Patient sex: M
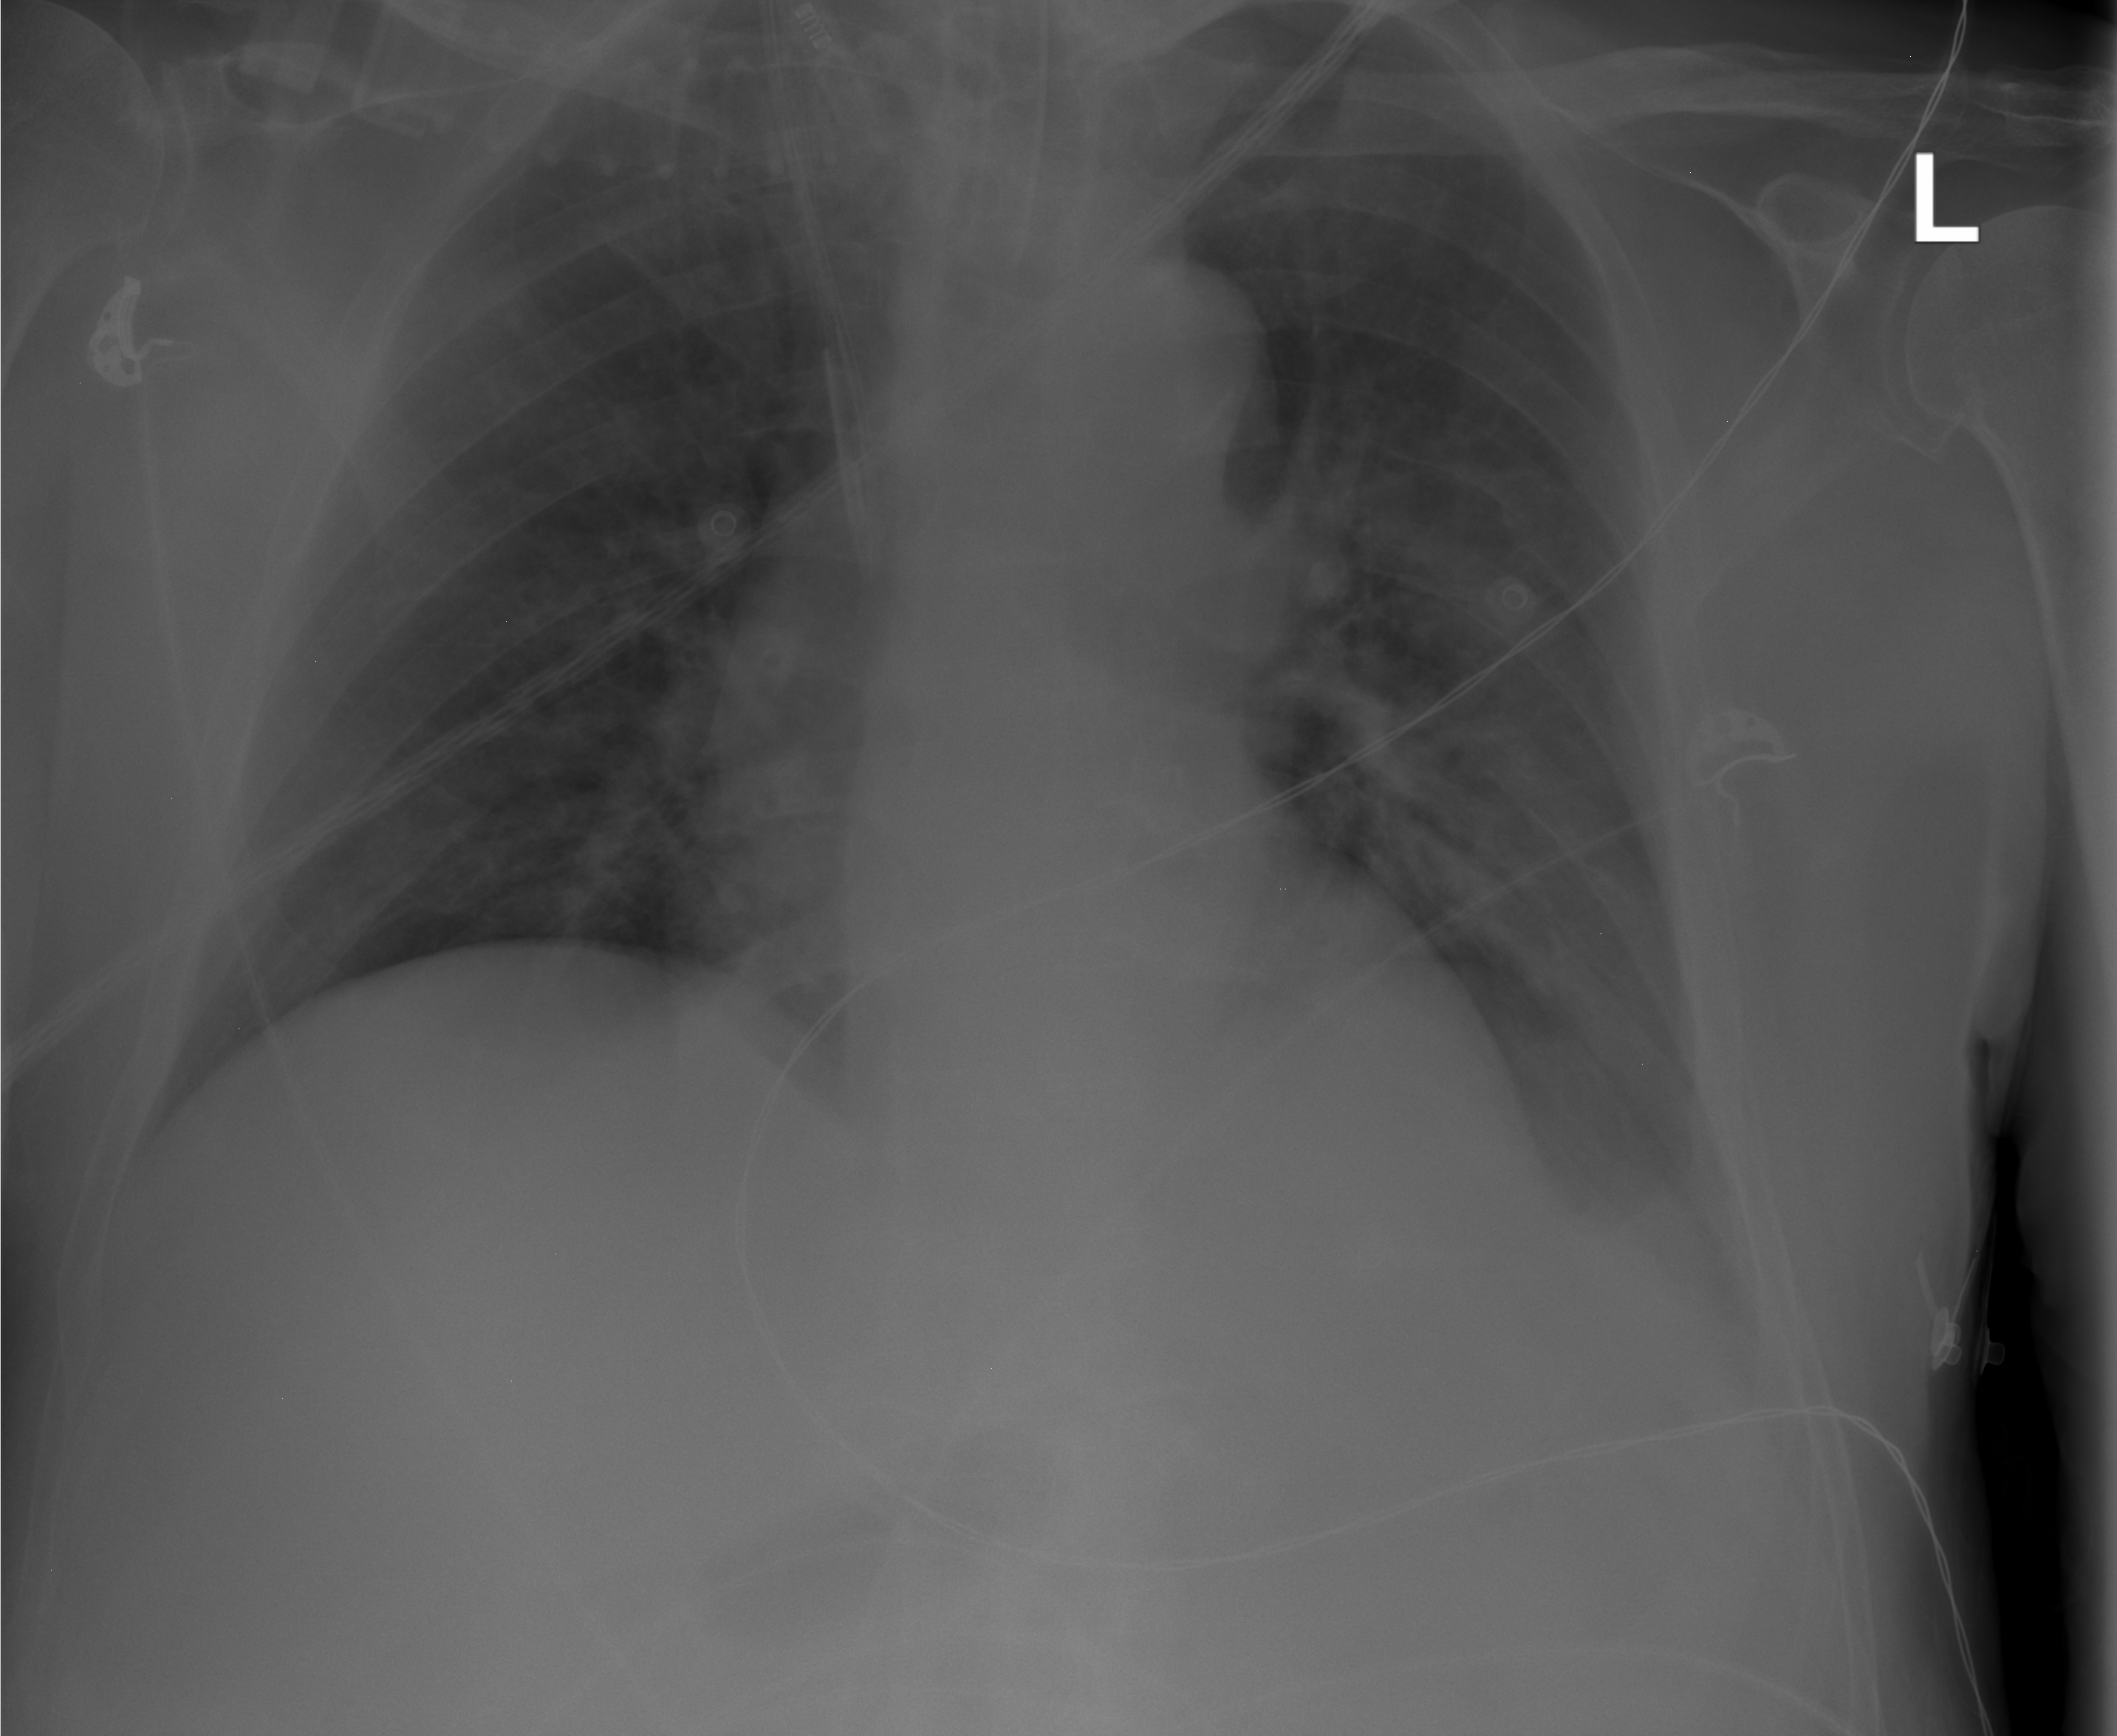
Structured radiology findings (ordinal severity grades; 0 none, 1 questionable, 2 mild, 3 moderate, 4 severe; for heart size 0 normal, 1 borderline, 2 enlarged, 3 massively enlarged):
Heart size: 0
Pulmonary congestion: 0
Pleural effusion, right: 0
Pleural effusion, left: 2
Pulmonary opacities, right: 0
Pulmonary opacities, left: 0
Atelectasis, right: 0
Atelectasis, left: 2